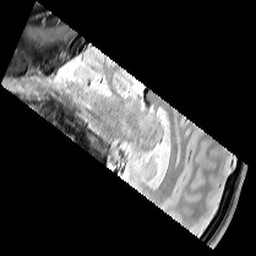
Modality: T1w
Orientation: sagittal
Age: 26
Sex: male
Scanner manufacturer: siemens
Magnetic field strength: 3 T
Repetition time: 6.5 s
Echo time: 0.016 s